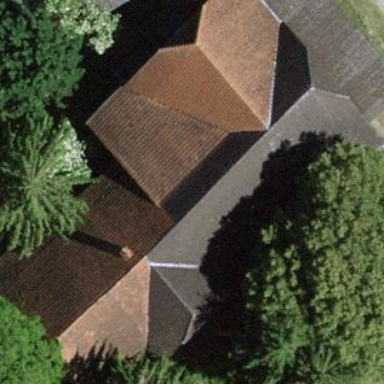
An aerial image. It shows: Farm building.